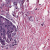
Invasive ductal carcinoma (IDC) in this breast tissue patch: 1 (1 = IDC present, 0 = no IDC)